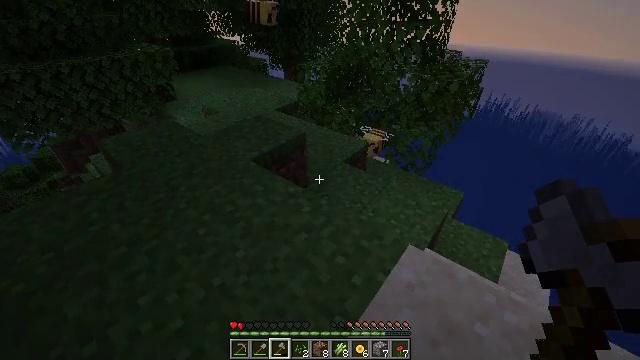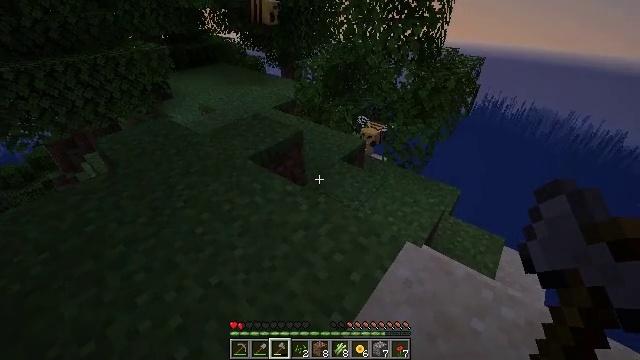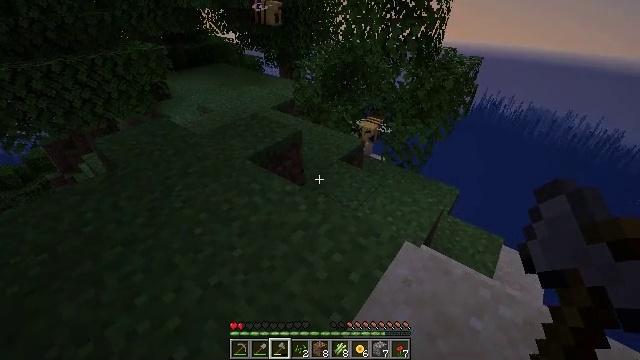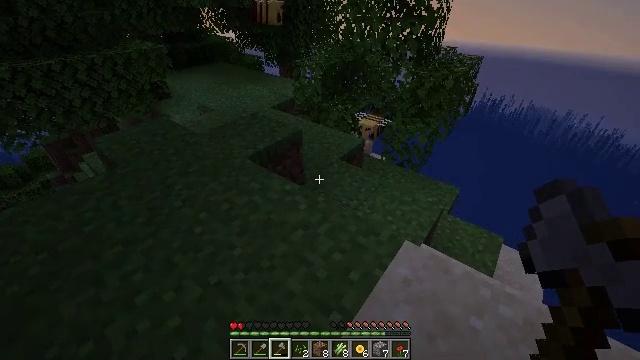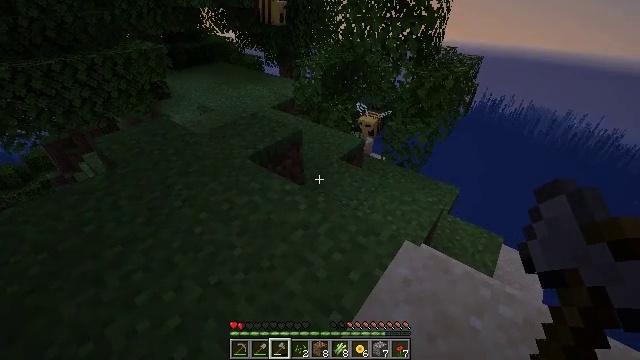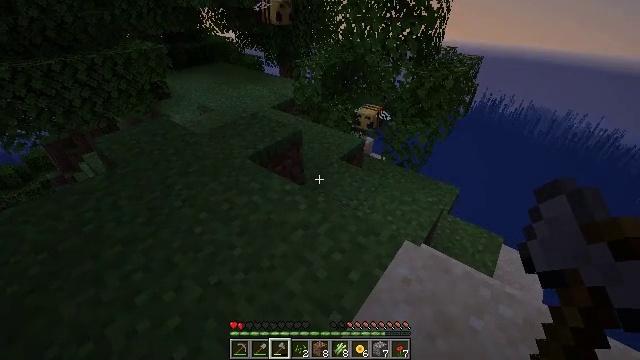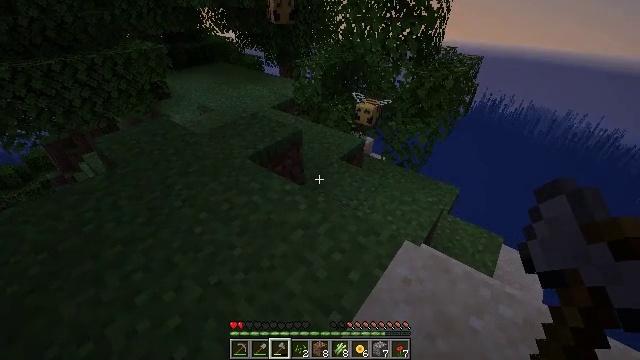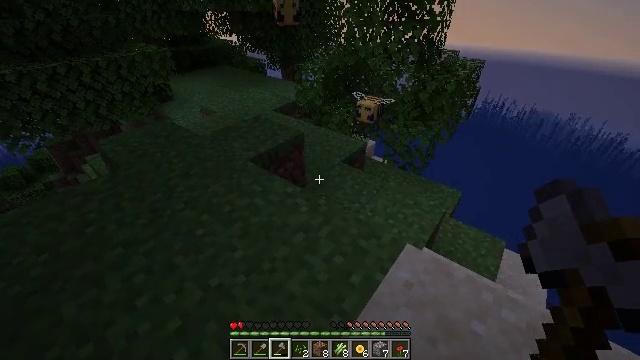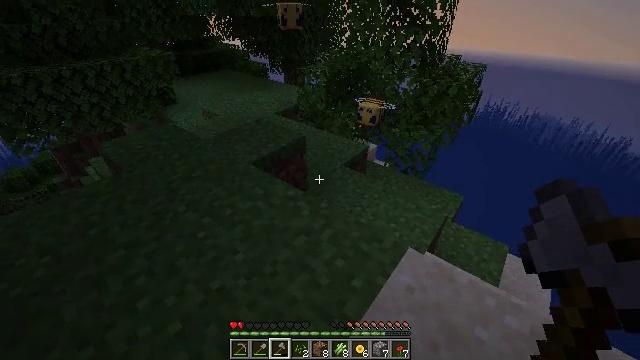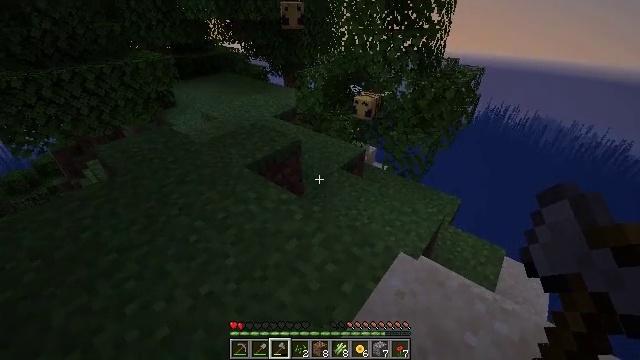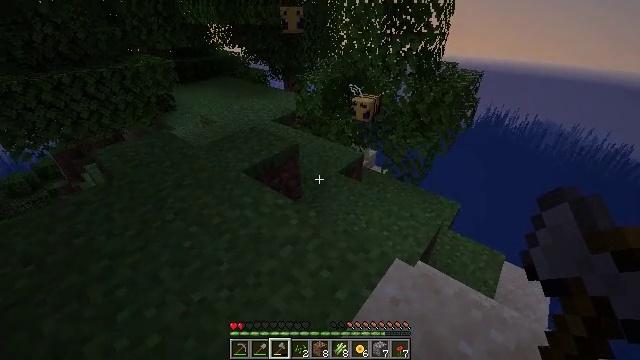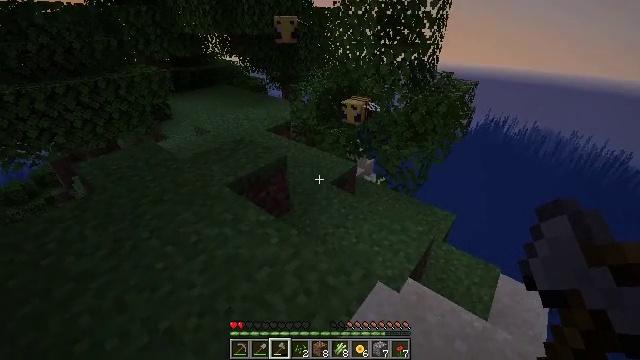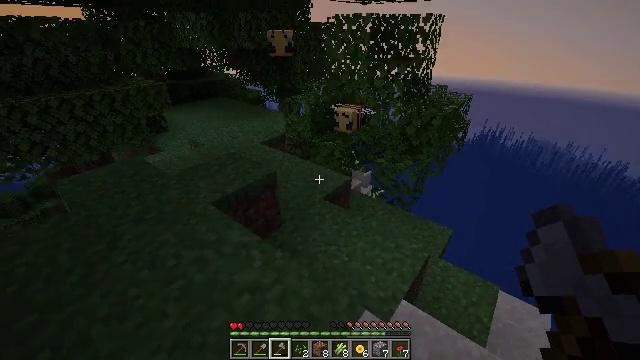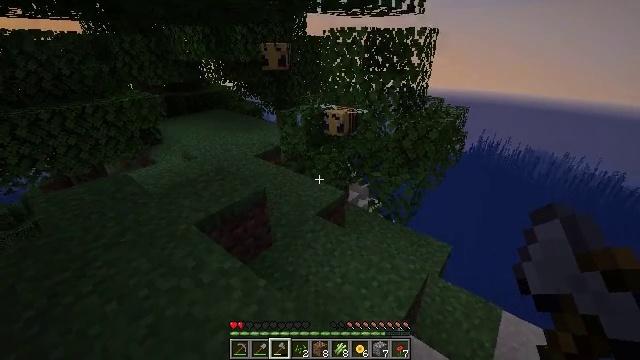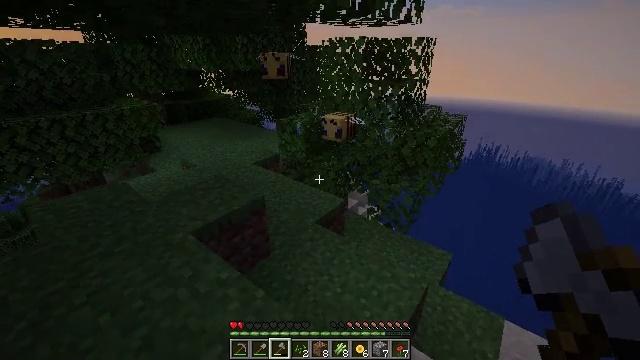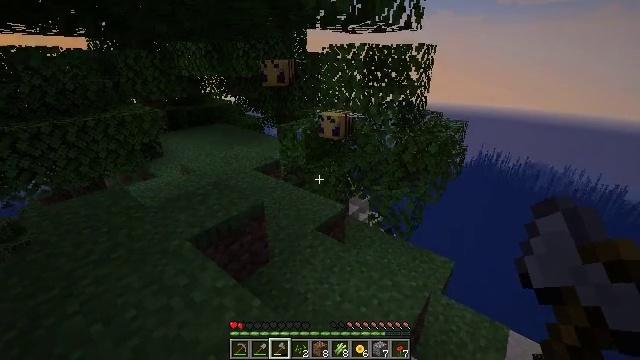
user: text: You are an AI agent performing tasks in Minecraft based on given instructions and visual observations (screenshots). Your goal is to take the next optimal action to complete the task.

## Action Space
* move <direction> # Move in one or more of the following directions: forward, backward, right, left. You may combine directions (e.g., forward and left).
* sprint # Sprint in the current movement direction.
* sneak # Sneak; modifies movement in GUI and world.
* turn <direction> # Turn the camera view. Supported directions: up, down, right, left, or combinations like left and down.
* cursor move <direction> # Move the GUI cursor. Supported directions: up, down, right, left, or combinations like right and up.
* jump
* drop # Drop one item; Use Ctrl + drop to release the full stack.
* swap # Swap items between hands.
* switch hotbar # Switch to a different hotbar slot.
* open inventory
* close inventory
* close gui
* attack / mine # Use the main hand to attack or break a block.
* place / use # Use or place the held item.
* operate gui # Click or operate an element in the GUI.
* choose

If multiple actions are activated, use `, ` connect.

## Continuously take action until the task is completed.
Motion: motion action
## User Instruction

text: Gather sand from the desert.
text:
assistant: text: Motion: no_op
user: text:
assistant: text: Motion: no_op
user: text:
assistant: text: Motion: no_op
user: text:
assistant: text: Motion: no_op
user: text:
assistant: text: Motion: no_op
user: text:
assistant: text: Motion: no_op
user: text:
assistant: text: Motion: no_op
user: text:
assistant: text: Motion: no_op
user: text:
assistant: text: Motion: move right
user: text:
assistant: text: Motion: move forward and move right
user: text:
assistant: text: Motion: move forward and move right, turn up
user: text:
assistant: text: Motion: move forward, turn up
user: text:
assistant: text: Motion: turn up
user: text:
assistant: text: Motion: turn up
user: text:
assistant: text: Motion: turn up
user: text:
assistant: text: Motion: no_op
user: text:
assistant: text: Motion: no_op
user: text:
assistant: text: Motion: no_op
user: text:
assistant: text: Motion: no_op
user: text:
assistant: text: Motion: no_op
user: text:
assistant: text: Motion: turn left
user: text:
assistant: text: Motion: move back
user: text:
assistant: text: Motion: move back
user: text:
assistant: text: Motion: move back and move left
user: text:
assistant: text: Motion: move back and move left
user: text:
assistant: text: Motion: move back and move left
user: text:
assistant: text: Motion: move back and move left
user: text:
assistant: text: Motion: move back and move left
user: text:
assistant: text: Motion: move back
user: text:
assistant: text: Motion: no_op